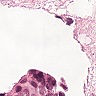
Metastatic tissue present: yes